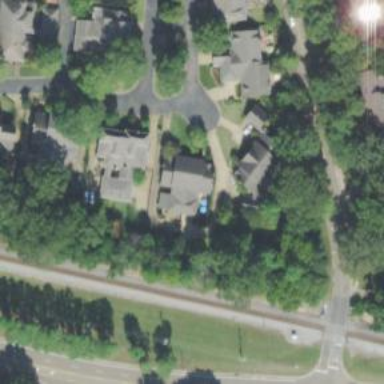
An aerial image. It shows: Driveway.